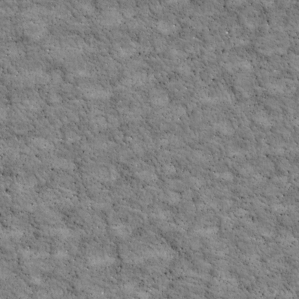
Label: non_frost